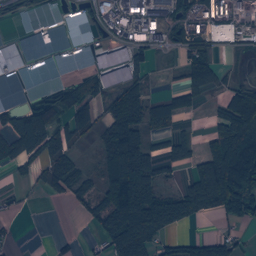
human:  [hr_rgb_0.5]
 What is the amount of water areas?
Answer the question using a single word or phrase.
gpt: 49

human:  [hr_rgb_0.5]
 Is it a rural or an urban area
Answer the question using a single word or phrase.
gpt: rural

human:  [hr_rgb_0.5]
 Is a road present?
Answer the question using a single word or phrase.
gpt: yes

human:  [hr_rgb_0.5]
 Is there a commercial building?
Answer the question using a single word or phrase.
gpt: yes

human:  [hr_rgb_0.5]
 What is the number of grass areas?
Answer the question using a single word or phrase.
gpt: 171

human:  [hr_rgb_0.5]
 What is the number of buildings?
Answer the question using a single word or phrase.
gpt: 120

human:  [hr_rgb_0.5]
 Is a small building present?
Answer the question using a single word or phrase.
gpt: yes

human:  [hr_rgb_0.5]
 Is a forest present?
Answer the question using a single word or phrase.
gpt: yes

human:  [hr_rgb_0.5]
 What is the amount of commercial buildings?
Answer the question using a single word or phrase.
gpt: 129

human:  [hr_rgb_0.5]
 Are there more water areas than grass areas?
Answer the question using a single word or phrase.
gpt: no

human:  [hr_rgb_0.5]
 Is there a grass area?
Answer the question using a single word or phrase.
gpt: yes

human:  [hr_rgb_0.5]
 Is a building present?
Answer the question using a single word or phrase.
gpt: yes

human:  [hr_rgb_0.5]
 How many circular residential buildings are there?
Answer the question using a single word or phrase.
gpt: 112

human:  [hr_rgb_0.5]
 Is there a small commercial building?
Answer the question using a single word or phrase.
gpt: yes

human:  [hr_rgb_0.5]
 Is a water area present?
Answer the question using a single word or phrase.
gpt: yes

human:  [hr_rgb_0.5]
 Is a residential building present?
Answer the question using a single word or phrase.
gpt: yes

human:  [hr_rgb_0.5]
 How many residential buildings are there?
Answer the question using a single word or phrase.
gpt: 63

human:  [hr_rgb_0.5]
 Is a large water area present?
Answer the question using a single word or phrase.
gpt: yes

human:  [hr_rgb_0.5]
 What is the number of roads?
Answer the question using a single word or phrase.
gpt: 231

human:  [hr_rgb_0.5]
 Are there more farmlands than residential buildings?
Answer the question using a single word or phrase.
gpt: yes

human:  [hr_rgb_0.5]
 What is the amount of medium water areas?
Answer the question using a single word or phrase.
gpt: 13

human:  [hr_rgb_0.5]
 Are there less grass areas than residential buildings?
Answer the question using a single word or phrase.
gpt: no

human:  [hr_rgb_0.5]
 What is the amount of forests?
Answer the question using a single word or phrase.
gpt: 116

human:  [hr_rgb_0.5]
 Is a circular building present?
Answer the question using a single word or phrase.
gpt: no

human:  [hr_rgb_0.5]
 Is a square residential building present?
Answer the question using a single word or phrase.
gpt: no

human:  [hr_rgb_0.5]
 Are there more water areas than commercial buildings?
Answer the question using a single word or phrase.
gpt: yes

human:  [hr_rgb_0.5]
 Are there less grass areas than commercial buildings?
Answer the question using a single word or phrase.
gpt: no

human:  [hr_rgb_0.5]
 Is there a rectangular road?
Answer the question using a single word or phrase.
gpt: no

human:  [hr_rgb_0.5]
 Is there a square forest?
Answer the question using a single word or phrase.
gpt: yes

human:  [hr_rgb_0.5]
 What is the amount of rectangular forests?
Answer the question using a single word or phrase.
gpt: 36

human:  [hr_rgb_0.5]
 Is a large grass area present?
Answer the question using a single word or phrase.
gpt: yes

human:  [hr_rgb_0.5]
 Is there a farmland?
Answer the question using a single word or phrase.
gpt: yes

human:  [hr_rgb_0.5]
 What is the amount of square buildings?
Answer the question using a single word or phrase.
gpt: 0

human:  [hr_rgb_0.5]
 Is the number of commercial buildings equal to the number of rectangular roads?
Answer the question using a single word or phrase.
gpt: no

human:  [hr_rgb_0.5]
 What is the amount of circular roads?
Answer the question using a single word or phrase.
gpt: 0

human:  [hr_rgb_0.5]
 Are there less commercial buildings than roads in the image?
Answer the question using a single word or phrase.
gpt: yes

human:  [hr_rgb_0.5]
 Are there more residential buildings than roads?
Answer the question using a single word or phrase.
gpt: no

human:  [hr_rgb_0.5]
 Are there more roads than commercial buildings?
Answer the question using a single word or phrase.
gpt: yes

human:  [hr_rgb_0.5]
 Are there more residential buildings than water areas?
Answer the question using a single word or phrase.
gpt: yes

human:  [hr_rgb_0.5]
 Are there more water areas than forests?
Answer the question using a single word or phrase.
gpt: no

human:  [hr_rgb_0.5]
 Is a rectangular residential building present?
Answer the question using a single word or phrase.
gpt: yes

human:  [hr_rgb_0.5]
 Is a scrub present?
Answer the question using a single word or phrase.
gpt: yes

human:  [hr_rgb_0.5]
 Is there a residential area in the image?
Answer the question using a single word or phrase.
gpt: yes

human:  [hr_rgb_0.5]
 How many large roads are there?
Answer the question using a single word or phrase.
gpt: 0

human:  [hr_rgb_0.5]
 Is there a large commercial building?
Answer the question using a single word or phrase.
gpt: yes

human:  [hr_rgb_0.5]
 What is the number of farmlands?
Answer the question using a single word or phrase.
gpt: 66

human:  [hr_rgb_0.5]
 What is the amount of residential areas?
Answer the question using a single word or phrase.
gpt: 2

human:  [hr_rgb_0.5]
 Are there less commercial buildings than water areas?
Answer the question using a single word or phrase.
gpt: yes

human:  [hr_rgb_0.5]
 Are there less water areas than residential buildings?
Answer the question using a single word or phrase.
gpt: yes

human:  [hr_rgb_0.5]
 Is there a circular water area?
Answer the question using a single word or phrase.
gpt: no

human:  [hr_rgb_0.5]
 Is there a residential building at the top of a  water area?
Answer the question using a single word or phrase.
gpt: yes

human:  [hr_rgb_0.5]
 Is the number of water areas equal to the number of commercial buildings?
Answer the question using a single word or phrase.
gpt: no

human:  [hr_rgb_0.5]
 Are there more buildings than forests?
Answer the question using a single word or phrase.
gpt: yes

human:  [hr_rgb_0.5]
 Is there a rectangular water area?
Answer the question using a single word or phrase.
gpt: yes

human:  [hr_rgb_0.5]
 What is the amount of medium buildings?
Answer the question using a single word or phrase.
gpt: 14

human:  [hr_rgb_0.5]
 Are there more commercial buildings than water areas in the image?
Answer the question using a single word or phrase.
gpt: no

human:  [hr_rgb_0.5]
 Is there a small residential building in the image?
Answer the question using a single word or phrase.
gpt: yes

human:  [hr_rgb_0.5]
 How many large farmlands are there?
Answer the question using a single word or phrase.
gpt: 63

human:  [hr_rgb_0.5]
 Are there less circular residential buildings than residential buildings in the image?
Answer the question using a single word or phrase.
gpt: yes

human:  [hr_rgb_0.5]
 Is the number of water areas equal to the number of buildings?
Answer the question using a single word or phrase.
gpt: no

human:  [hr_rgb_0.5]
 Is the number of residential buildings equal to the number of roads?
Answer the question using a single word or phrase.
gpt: no

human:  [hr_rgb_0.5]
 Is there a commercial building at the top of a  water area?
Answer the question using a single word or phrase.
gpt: yes

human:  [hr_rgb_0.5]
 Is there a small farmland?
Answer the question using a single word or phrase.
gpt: yes

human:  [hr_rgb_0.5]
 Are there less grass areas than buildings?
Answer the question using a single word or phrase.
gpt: no